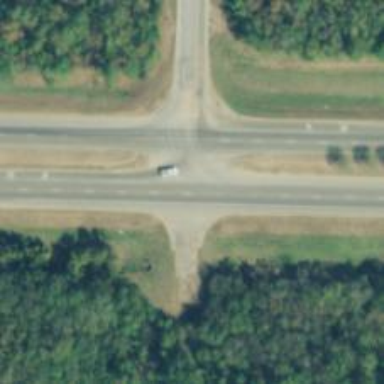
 surfaced with asphalt. It is classified as trunk highway."